Question: I'm trying to create a bot on Slack that sends the data of new messages sent to a private channel (that the bot is in) to a Google Sheet. I was successfully able to do this with data following a Slack slash command, by using this script:
'''
function doPost(e) {
if (typeof e !== 'undefined') {
var ss = SpreadsheetApp.getActiveSpreadsheet();
var sheet = ss.getSheetByName('Sheet1');
sheet.getRange(1,1).setValue(JSON.stringify(e));
}
}
'''
I tried using the same script with the <URL>, but it needs to pass a request with a challenge parameter, and the endpoint must respond with the challenge value. Using the GScript web app's URL, I keep getting a failed response. How do I have the URL Verification Handshake work with Google Sheets and respond with the correct challenge string?
HTTP Post Fail
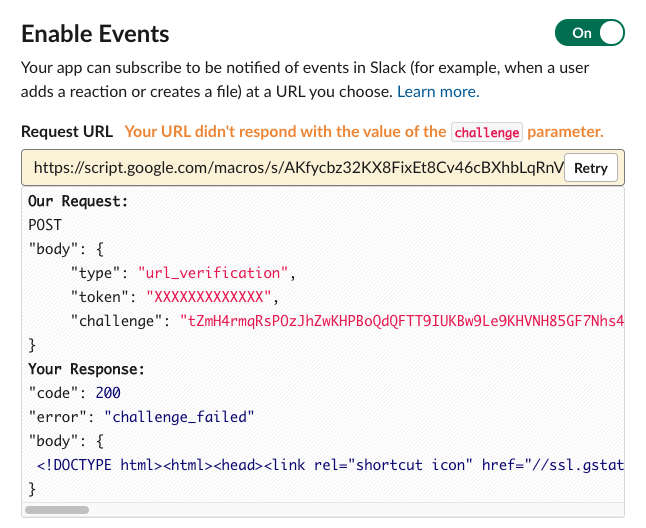
Answer: How about this modification?
<URL> says as follows. This has already been mentioned in your question.
> 'challenge': a randomly generated string produced by Slack. The point of this little game of cat and mouse is that you're going to respond to this request with a response body containing this value.
So please modify your script for returning the value of 'challenge' from 'doPost' as follows.
### Modified script:
'''
function doPost(e) {
if (typeof e !== 'undefined') {
var ss = SpreadsheetApp.getActiveSpreadsheet();
var sheet = ss.getSheetByName('Sheet1');
sheet.getRange(1,1).setValue(JSON.stringify(e));
}
var v = JSON.parse(e.postData.contents); // Added
return ContentService.createTextOutput(v.challenge); // Added
}
'''
### Note:
-
### References:
- <URL>
## Added:
From your replying of 'I'm getting the same error.', I thought that the latest script might not be reflected to Web Apps. And as a simple script, please copy and paste the following script instead of your script. And please redeploy the Web Apps as new version. Then, please test it again.
### Sample script:
'''
function doPost(e) {
var v = JSON.parse(e.postData.contents);
return ContentService.createTextOutput(v.challenge);
}
'''